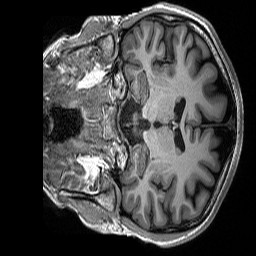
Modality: T1w
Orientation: coronal
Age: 22
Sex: female
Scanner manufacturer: siemens
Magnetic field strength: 3 T
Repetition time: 2.3 s
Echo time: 0.00298 s